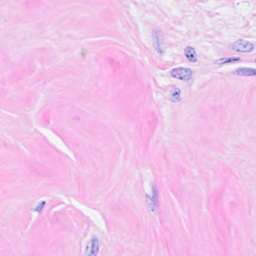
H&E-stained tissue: Breast